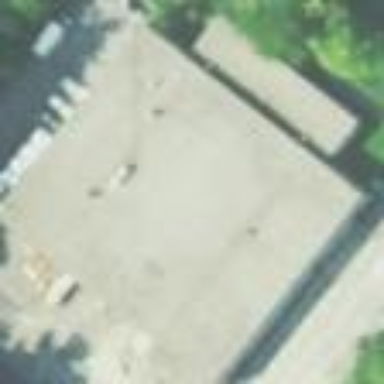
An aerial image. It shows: Commercial building.